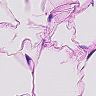
Metastatic tissue present: no